Interaction volume radius: 10 \u00c5
Interaction volume height: 30 \u00c5
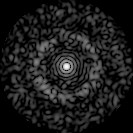
Disorder parameter: 0.8342